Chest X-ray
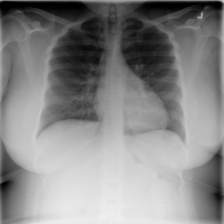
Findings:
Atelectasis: negative
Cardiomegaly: negative
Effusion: negative
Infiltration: negative
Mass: negative
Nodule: negative
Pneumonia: negative
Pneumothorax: negative
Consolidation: negative
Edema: negative
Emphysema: negative
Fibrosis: negative
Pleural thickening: negative
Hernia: negative